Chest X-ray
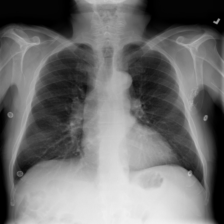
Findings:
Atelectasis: negative
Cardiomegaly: negative
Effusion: negative
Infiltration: positive
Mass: negative
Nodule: negative
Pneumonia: negative
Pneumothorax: negative
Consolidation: negative
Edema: negative
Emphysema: negative
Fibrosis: negative
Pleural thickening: negative
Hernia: negative